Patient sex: M
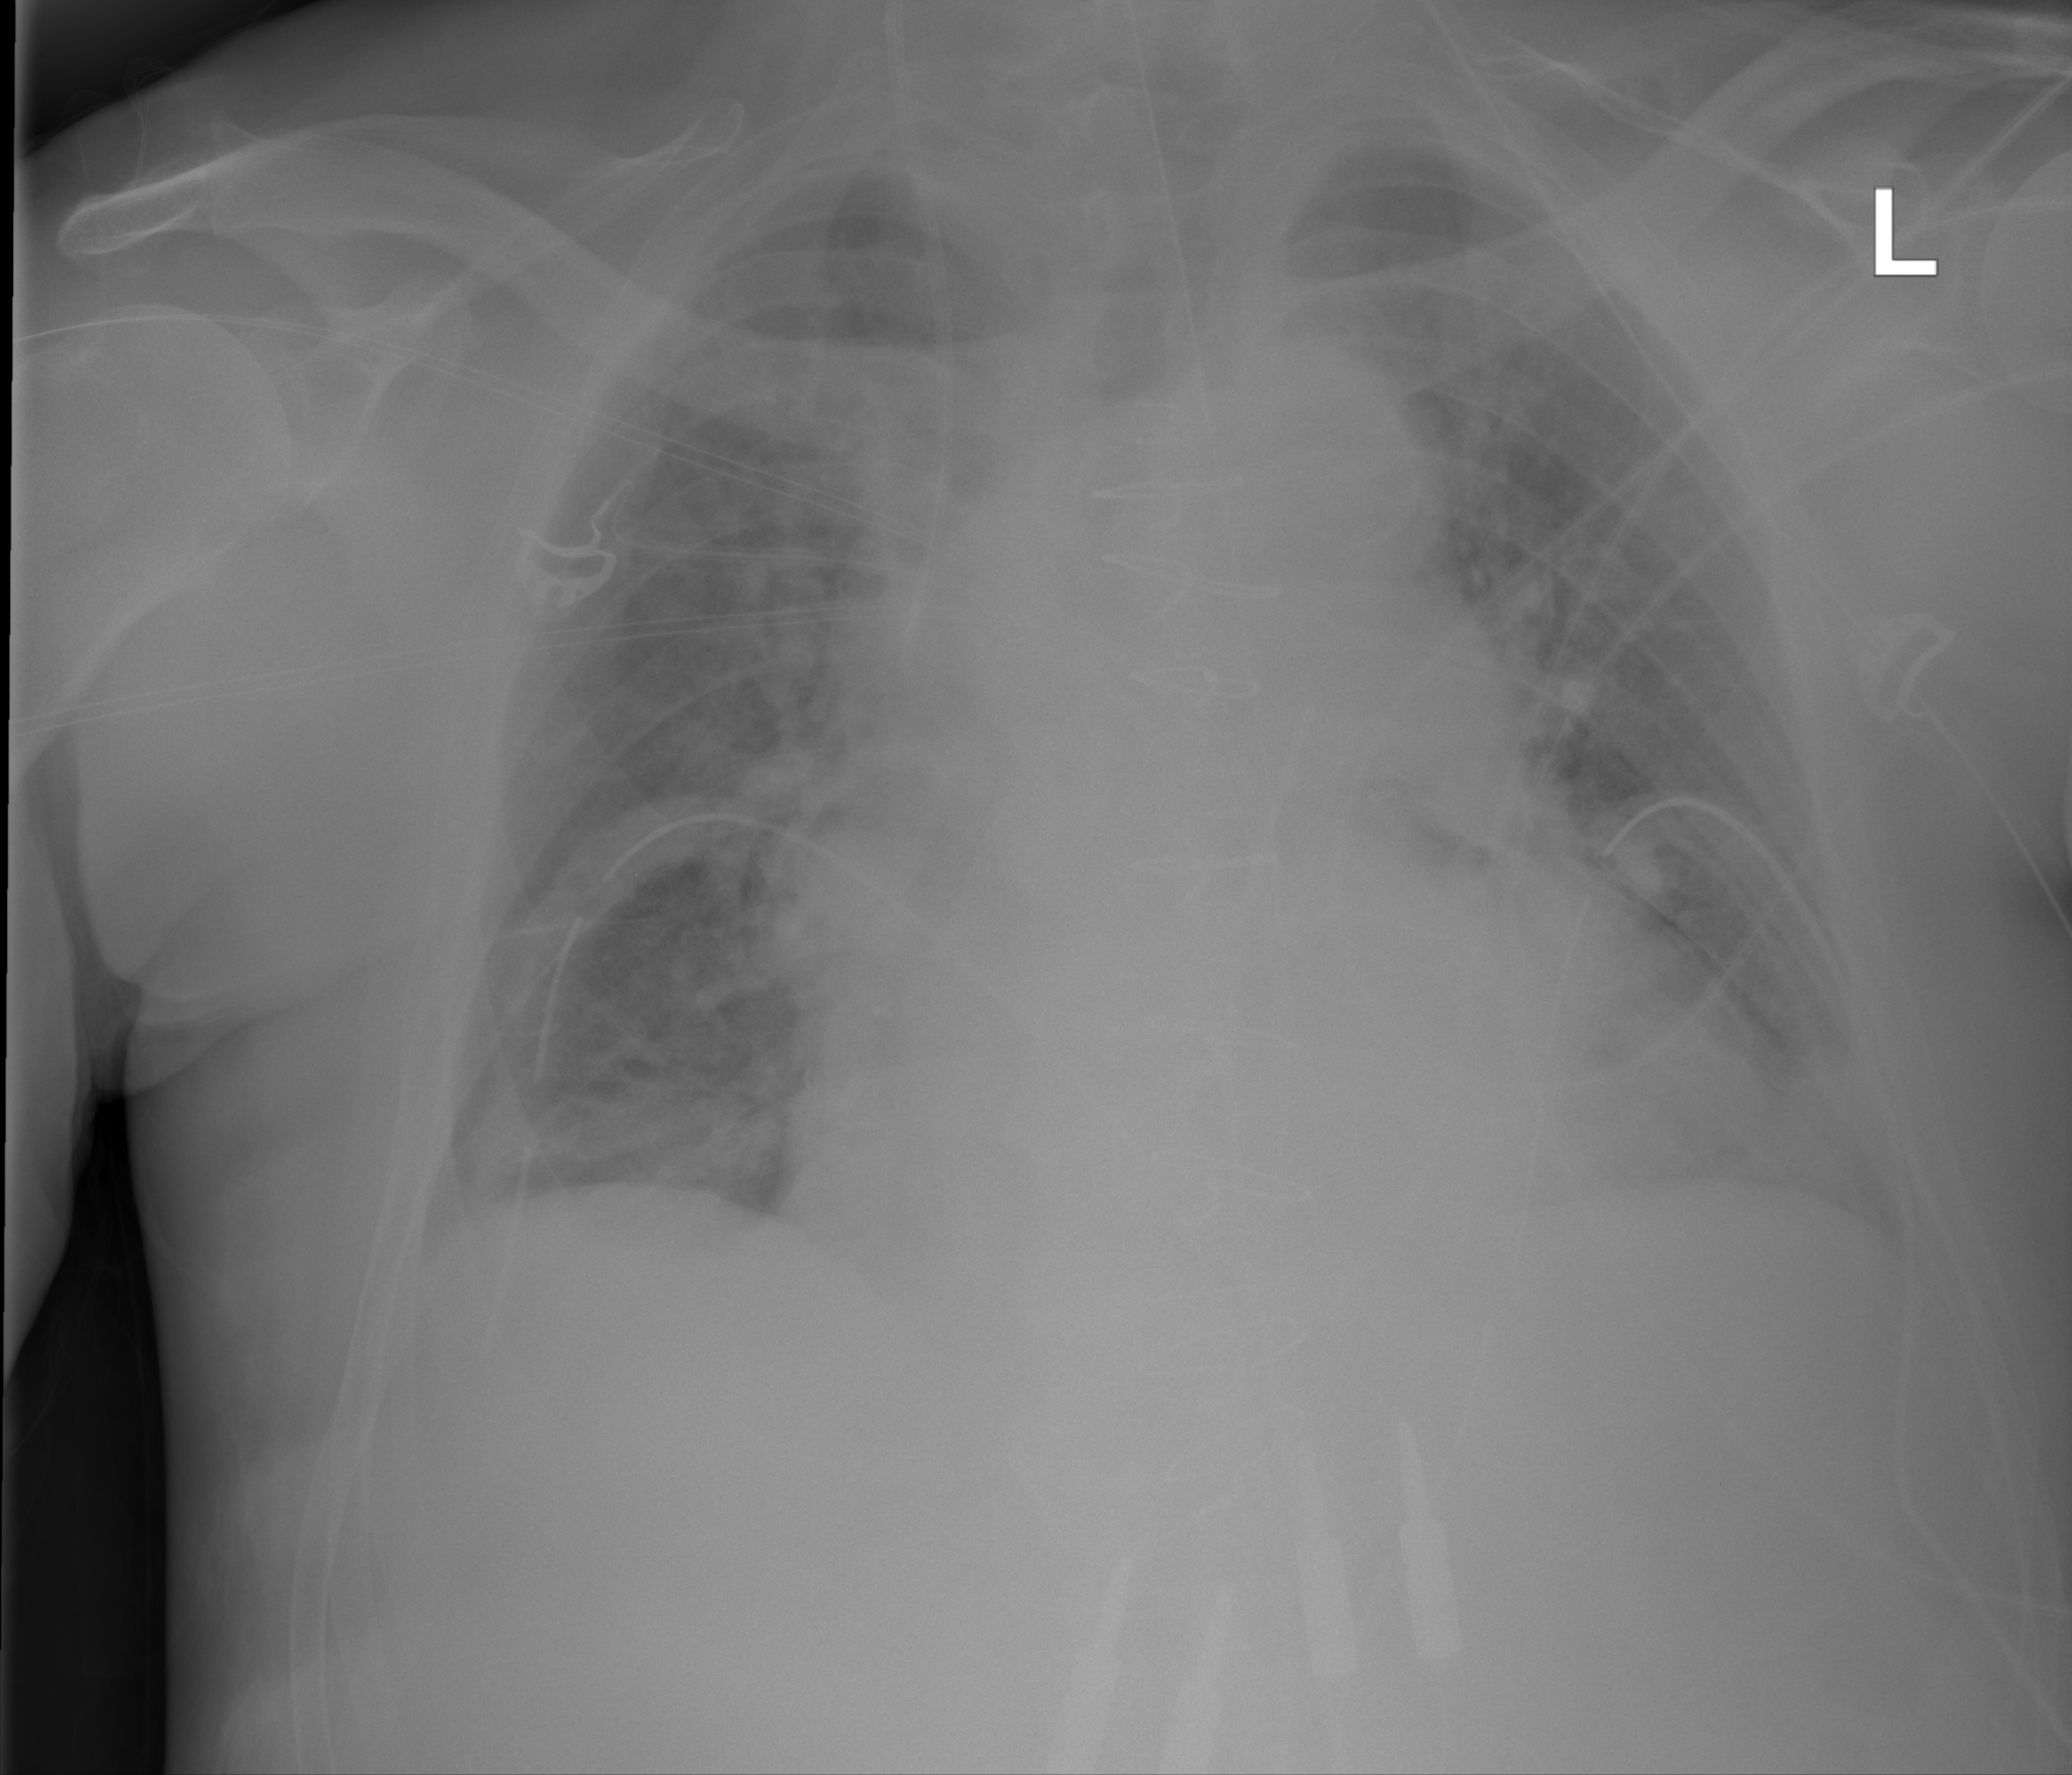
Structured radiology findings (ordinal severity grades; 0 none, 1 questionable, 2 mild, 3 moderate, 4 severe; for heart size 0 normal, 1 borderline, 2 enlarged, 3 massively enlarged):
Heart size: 1
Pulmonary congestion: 3
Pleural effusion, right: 2
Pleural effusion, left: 0
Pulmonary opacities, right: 0
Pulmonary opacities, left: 0
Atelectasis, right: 2
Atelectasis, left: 2